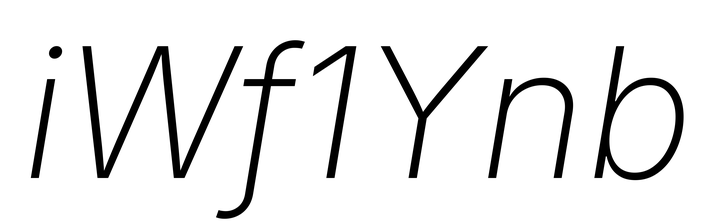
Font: Inter-Italic_ExtraLight_Italic